Question: For the following data:
'''
require(ggplot2)
ds <- read.table(header = TRUE, text ="
Coefficient model value
BIC m0F 13
AIC m0F 12
deviance m0F 11
BIC m1F 12
AIC m1F 11
deviance m1F 10
BIC m2F 10
AIC m2F 9
deviance m2F 8
")
print(ds)
'''
I would like to produce a graph with model on the x-axis, the value on the y-axis and Coefficient mapped by color. I would like the mark to be a single line of the respective color, but so far could build it only with bar, which is suboptimal:
'''
colorFit <- c("BIC"="#8da0cb", "AIC"="#fc8d62", "deviance"="#66c2a5")
g <- ggplot2::ggplot(ds, aes(x= model, y=value, fill= Coefficient, group=model)) +
geom_bar(stat="identity", position="identity", alpha=1) + #This line draw the distant skyscrapers
scale_fill_manual(values=colorFit) +
scale_x_discrete(limits= c("m0F","m1F","m2F")) +
scale_y_continuous(label=scales::comma) +
coord_cartesian(ylim=c( min(ds$value), max(ds$value) )) +
guides(fill=guide_legend(title=NULL)) +
labs(x=NULL, y="Misfit")
g
'''

## Question:
how do I replace the bars with a line corresponding to the value of each Coefficient? (the top of the bar graph). Any suggestions?
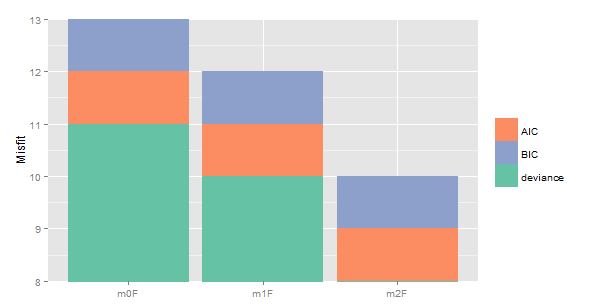
Answer: does this address what you want? The first part primarily converts the discrete variable into a numeric variable. The 'ordered' part of the factor isn't necessary, but I like how it reinforces that it's being linearized on an axis. The call to 'factor()' is also a good chance to change the ordering if the alphabetic order doesn't match what you want.
'''
barWidth <- .9
ds$modelF <- factor(ds$model, ordered=TRUE)
factorLevels <- levels(ds$modelF)
ds$modelID <- match(ds$modelF, factorLevels)
ds$x <- ds$modelID
ds$xstart <- ds$modelID - barWidth/2
ds$xend <- ds$modelID + barWidth/2
ds$label <- scales::comma(ds$value)
'''
When you graph, make sure the factor variable hasn't changed since 'factorLevels' was defined above.
'''
ggplot2::ggplot(ds, aes(x=xstart, xend=xend, y=value, yend=value, color=Coefficient, label=label, group=model)) +
geom_segment(size=2) +
geom_text(aes(x=x), vjust=-.2, show_guide=FALSE) +
scale_color_manual(values=colorFit) +
scale_x_discrete(limits=factorLevels) + #Force to have discrete labels, but make sure the factor hasn't changed since this assignment.
scale_y_continuous(label=scales::comma) +
labs(x=NULL, y="Misfit")
'''